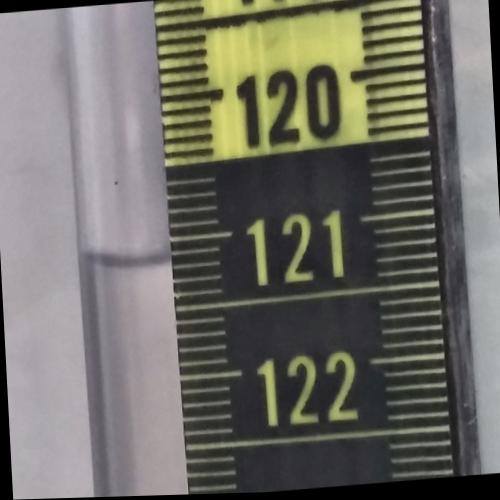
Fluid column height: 121.1 cm